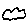
Label: cloud